Question: I have to chart a data from csv somewhere from my directory. I am using python by learning some samples online. Problem is, I can't find any solution to show all x-axis labels.

'''
import pandas as pd
import matplotlib.pyplot as plt
plt.rcParams["figure.figsize"] = [7.50, 3.50]
plt.rcParams["figure.autolayout"] = True
pathcsv = r'D:\iPython\csvfile\samplecsv2.csv'
df = pd.read_csv(pathcsv)
df.set_index('Names').plot()
plt.show()
'''
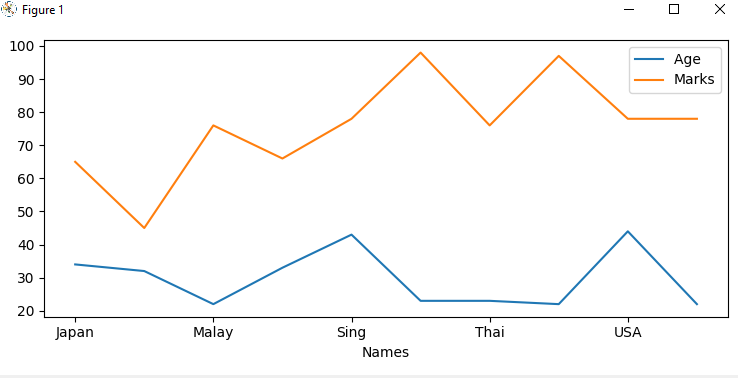
Answer: you can do that by using 'set_xticklabels' to set the names and 'set_xticks' to show ticks for each country. Updated code is below...
'''
import pandas as pd
import matplotlib.pyplot as plt
import numpy as np
plt.rcParams["figure.figsize"] = [7.50, 3.50]
plt.rcParams["figure.autolayout"] = True
pathcsv = r'D:\iPython\csvfile\samplecsv2.csv'
ax =df.set_index('Names').plot()
ax.set_xticks(np.arange(len(df))) #Show ticks for each country
ax.set_xticklabels(df.Names) #Show labels as in df.Names
plt.show()
'''
<URL>